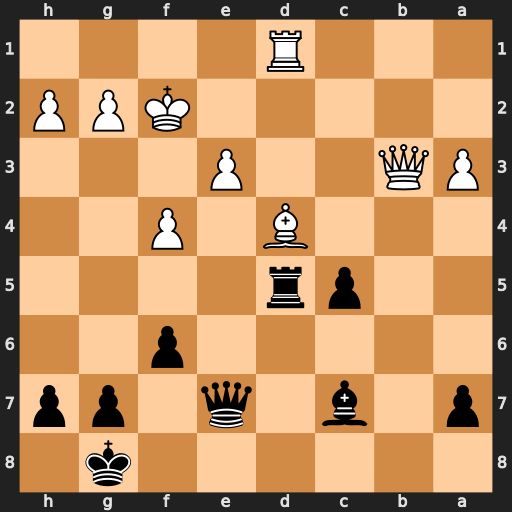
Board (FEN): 6k1/p1b1q1pp/5p2/2pr4/3B1P2/PQ2P3/5KPP/3R4
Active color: b
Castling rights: -
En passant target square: -
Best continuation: Qf7 Qa4 cxd4